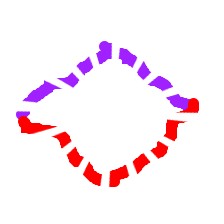
Shape: rhombus